Field crop: maize
Growth stage: 2
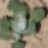
Species: chenopodium